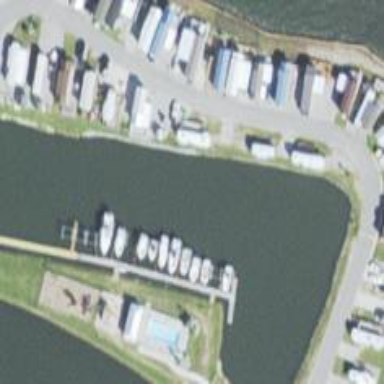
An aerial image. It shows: Marina on leisure land.